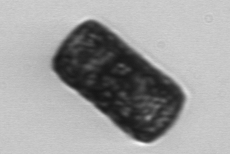
Label: Paralia_sulcata